Question: I'm using Google Docs Viewer that is embedded in iFrame.
It's showing .xls, .xml, .csv files fine, but when trying to view .xlsx file it fails (as shown in screenshot)
I specify two links for testing:
<URL>
<URL>
iFrames are appended using this jQuery
'''
preview.append('<iframe src="http://docs.google.com/viewer?url=' + encodeURIComponent('http://______.__/uploads/Book1.xlsx') + '&embedded=true"></iframe>');
preview.append('<iframe src="http://docs.google.com/viewer?url=' + 'http://______.__/uploads/Book1.xlsx' + '&embedded=true"></iframe>');
'''
As specified <URL> Google Docs Viewer support .xlsx files.
What is wrong here?
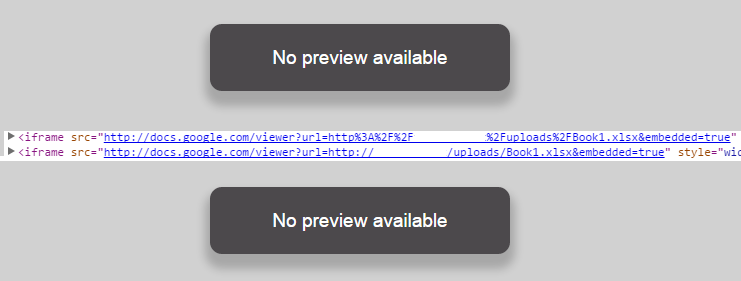
Answer: I have done some tests with mime-type of word documents .docx
File saved with King Soft: 'ks.docx'
File saved with LibreOffice: 'xj.docx'
File saved with MS Word: 'word1.docx'
'word1.docx:''application/vnd.openxmlformats-officedocument.wordprocessingml.document; charset=binary'
'ks.docx:''application/zip; charset=binary'
'xj.docx:''application/zip; charset=binary'
PHP script to get these results:
'''
<?php
$finfo = finfo_open(FILEINFO_MIME);
echo 'word1.docx: ' . finfo_file($finfo, 'word1.docx') . '<br/>';
echo 'ks.docx: ' . finfo_file($finfo, 'ks.docx') . '<br/>';
echo 'xj.docx: ' . finfo_file($finfo, 'xj.docx');
'''
As you can see it's mime-type that is wrong from other non-ms-word programs.